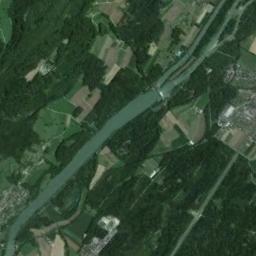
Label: river